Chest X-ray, PA view. Patient: 24 years old, sex M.
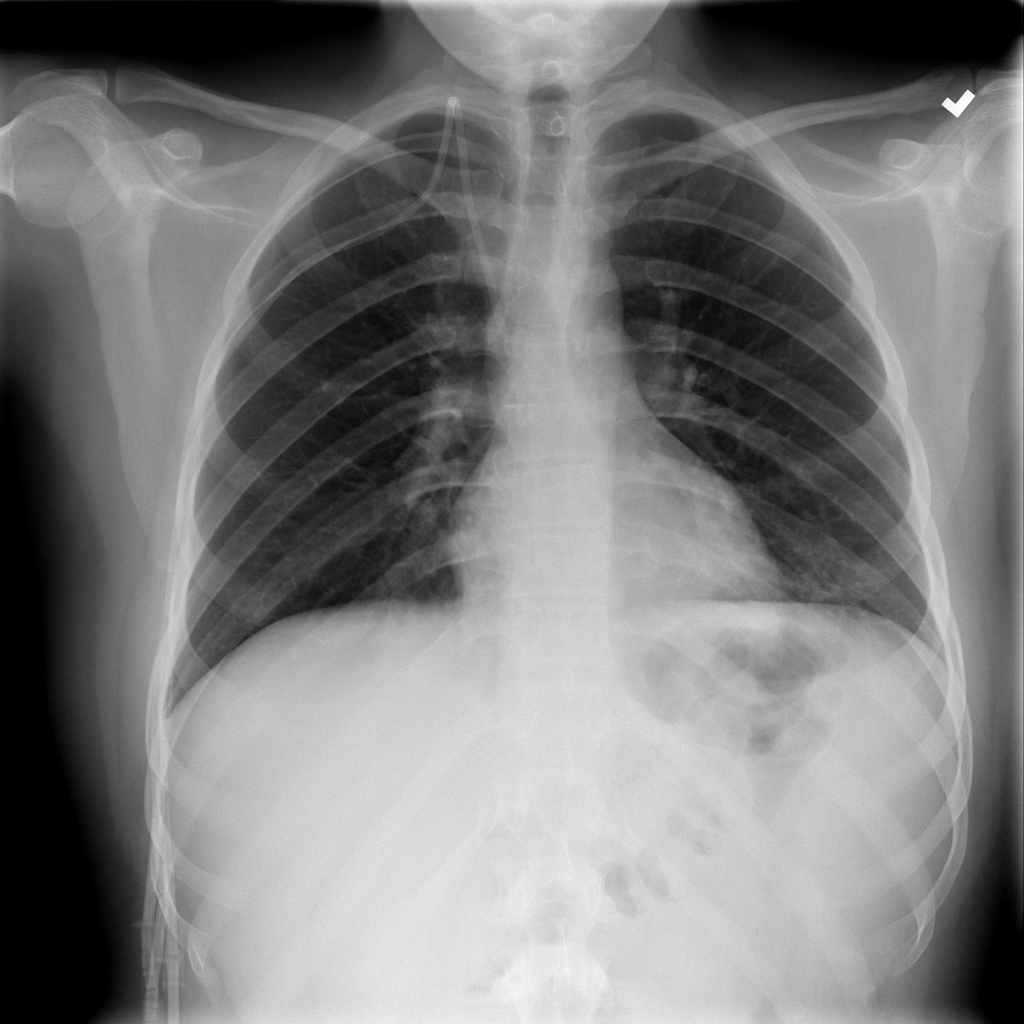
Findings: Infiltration